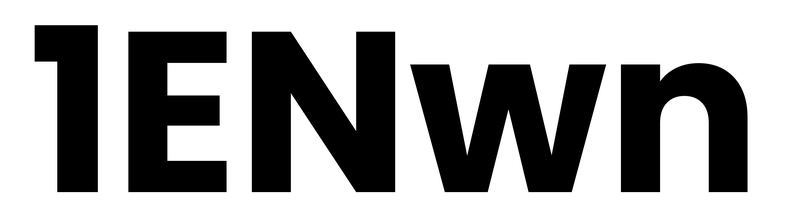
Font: Poppins-Bold